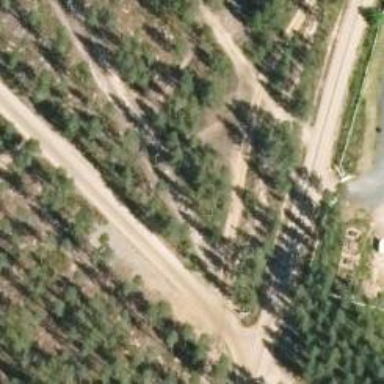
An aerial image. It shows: Footway intended for nordic skiing.